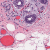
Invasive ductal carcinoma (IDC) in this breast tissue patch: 0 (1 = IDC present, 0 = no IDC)